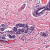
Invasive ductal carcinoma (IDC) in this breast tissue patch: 0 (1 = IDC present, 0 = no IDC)